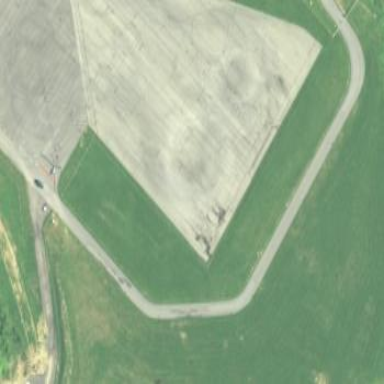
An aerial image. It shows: Parking area for motor sports.